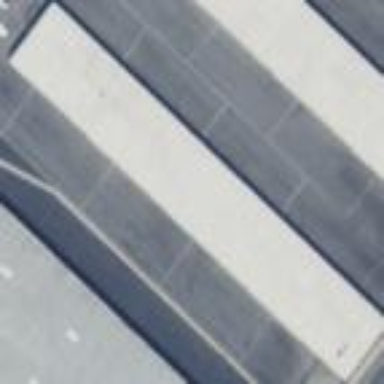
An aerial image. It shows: Hangar at the airport.